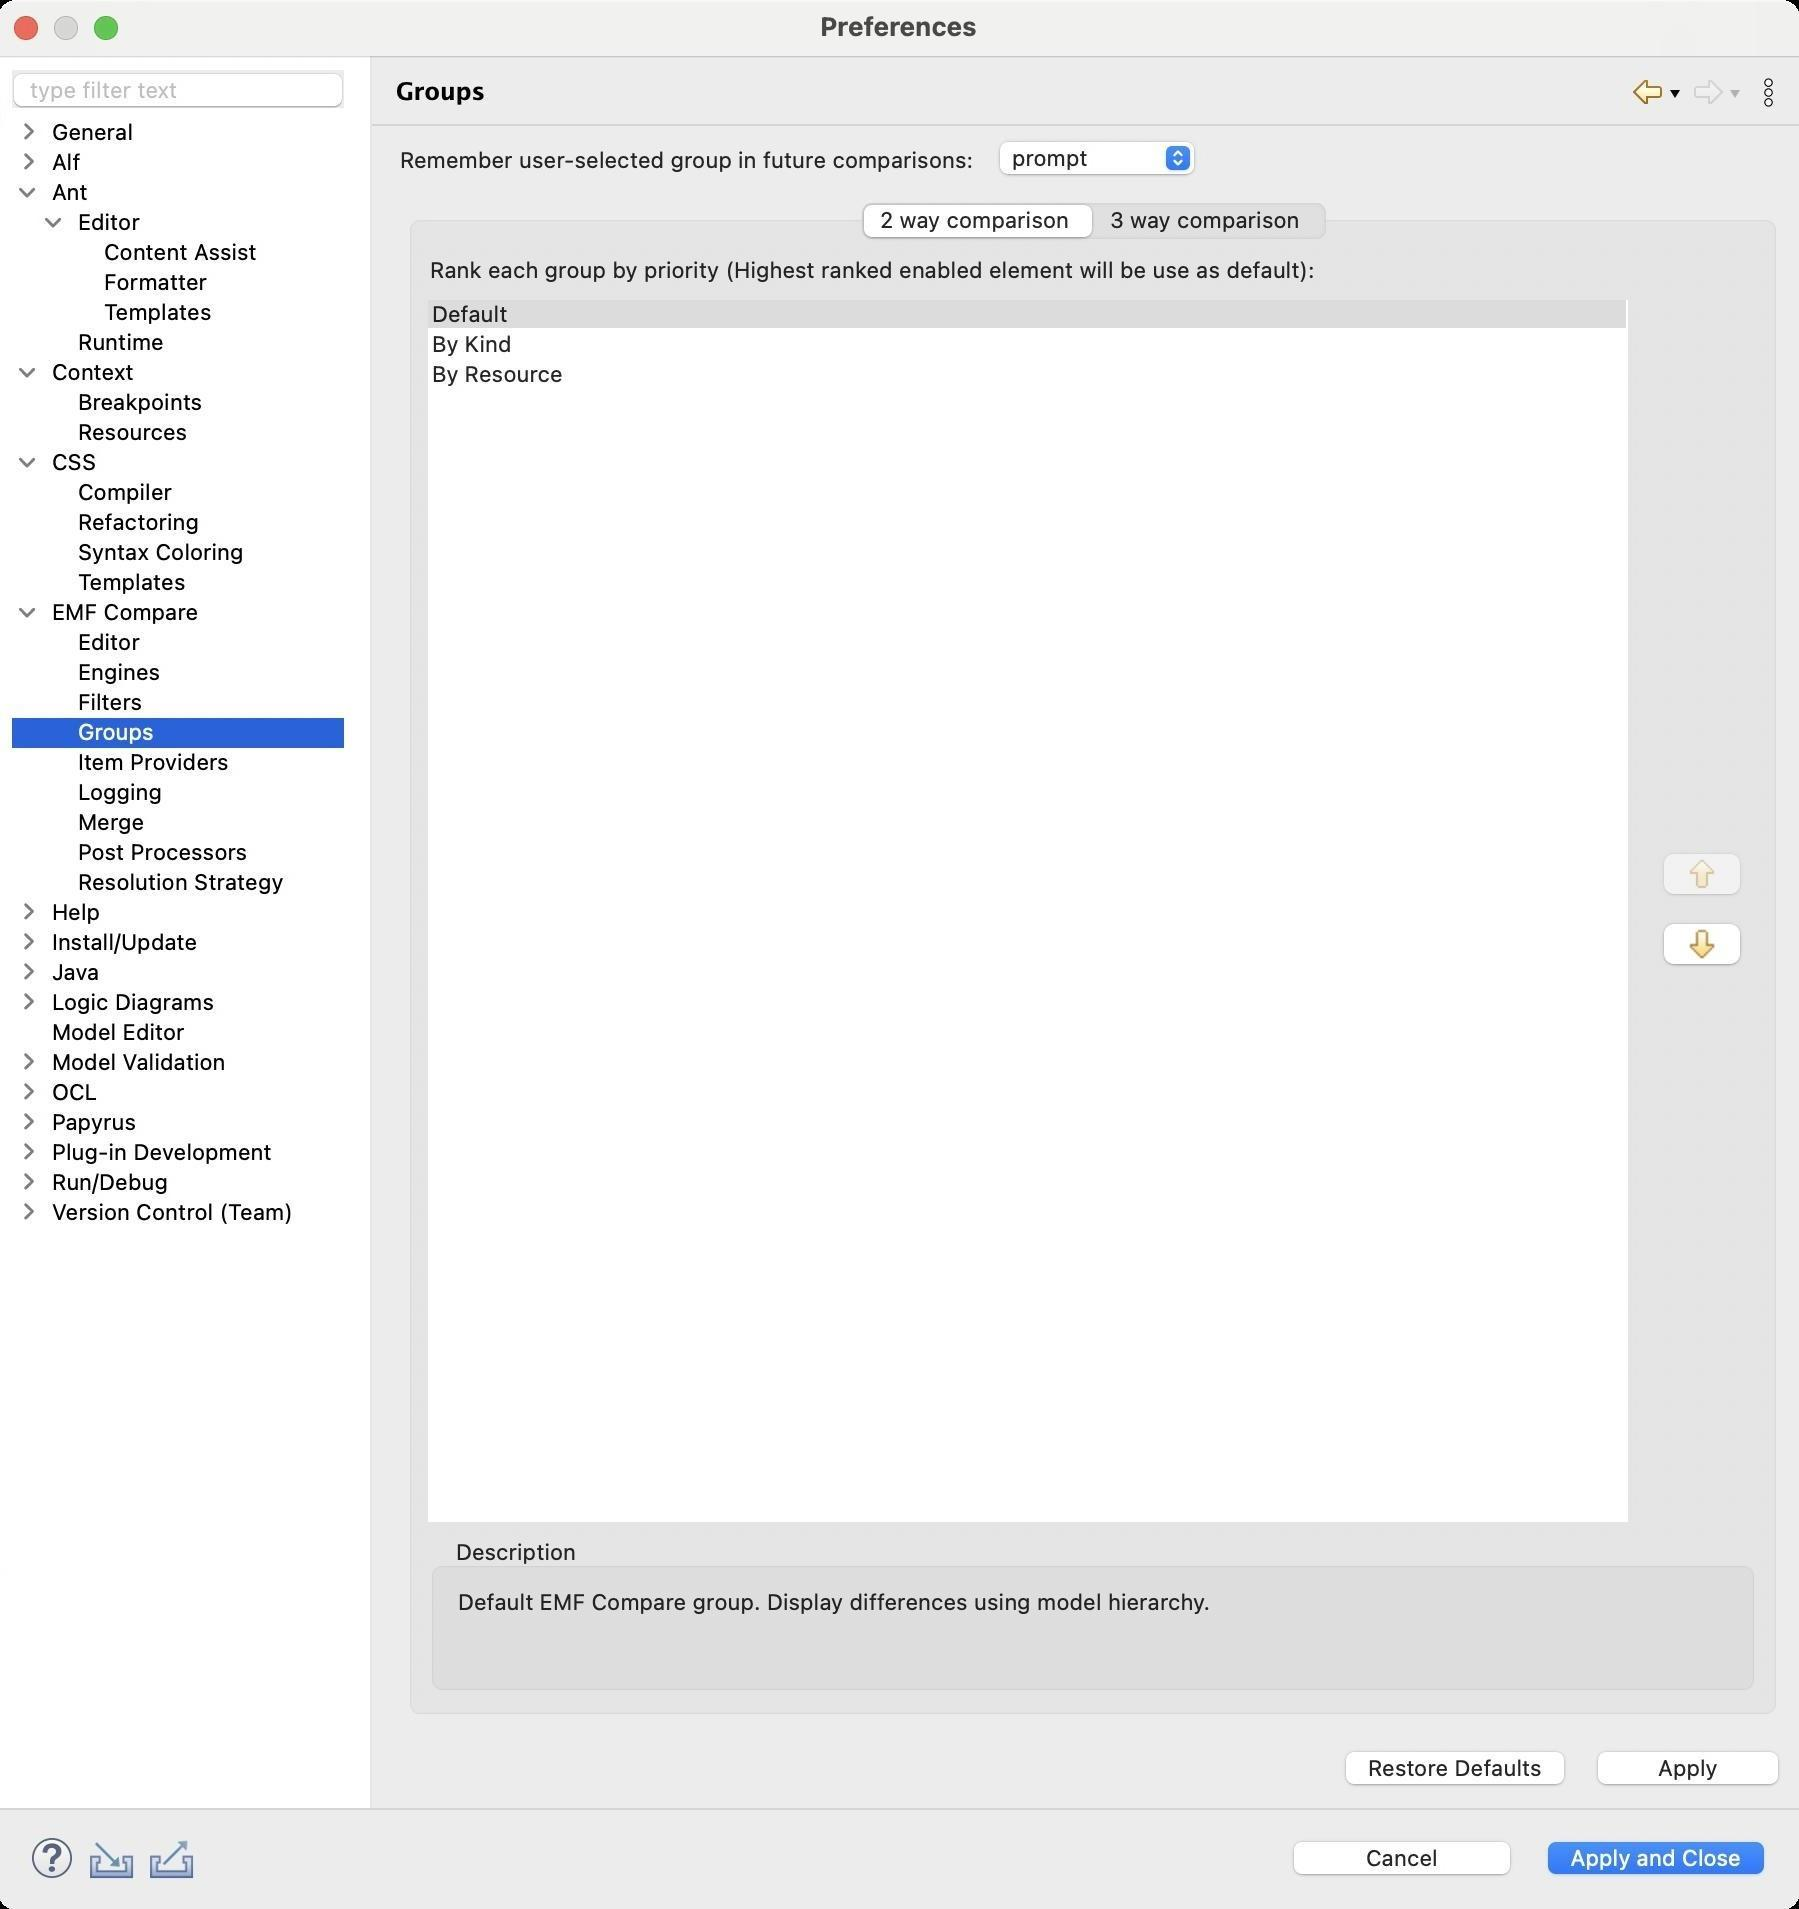
Accessibility tree:
{"name": "Preferences", "role": "AXWindow", "description": null, "role_description": "standard window", "value": null, "position": "480.00;95.00", "size": "901;955", "children": [{"name": "Apply_and_Close", "role": "AXButton", "description": null, "role_description": "button", "value": null, "position": "769.00;917.00", "size": "120;27", "children": []}, {"name": "Cancel", "role": "AXButton", "description": null, "role_description": "button", "value": null, "position": "642.00;917.00", "size": "120;27", "children": []}, {"name": null, "role": "AXToolbar", "description": null, "role_description": "toolbar", "value": null, "position": "12.00;915.00", "size": "90;30", "children": [{"name": "Help", "role": "AXCheckBox", "description": null, "role_description": "checkbox", "value": 0, "position": "12.00;915.00", "size": "30;30", "children": []}, {"name": "Import", "role": "AXButton", "description": null, "role_description": "button", "value": null, "position": "42.00;915.00", "size": "30;30", "children": []}, {"name": "Export", "role": "AXButton", "description": null, "role_description": "button", "value": null, "position": "72.00;915.00", "size": "30;30", "children": []}]}, {"name": null, "role": "AXScrollArea", "description": null, "role_description": "scroll area", "value": null, "position": "199.00;69.00", "size": "697;830", "children": [{"name": "Apply", "role": "AXButton", "description": null, "role_description": "button", "value": null, "position": "794.00;872.00", "size": "102;27", "children": []}, {"name": "Restore_Defaults", "role": "AXButton", "description": null, "role_description": "button", "value": null, "position": "668.00;872.00", "size": "121;27", "children": []}, {"name": null, "role": "AXTabGroup", "description": null, "role_description": "tab group", "value": "{\n    \"name\": \"2_way_comparison\",\n    \"role\": \"AXRadioButton\",\n    \"description\": null,\n    \"role_description\": \"tab\",\n    \"value\": 1,\n    \"position\": \"433.00;101.00\",\n    \"size\": \"115;20\",\n    \"children\": []\n}", "position": "199.00;98.00", "size": "697;769", "children": [{"name": "2_way_comparison", "role": "AXRadioButton", "description": null, "role_description": "tab", "value": 1, "position": "433.00;101.00", "size": "115;20", "children": []}, {"name": "3_way_comparison", "role": "AXRadioButton", "description": null, "role_description": "tab", "value": 0, "position": "548.00;101.00", "size": "115;20", "children": []}, {"name": null, "role": "AXGroup", "description": null, "role_description": "group", "value": null, "position": "214.00;769.00", "size": "667;80", "children": [{"name": null, "role": "AXStaticText", "description": null, "role_description": "text", "value": "Default EMF Compare group. Display differences using model hierarchy.", "position": "228.00;794.00", "size": "639;40", "children": []}, {"name": null, "role": "AXStaticText", "description": null, "role_description": "text", "value": "Description", "position": "225.00;769.00", "size": "68;14", "children": []}]}, {"name": "", "role": "AXButton", "description": null, "role_description": "button", "value": null, "position": "826.00;457.00", "size": "52;32", "children": []}, {"name": "", "role": "AXButton", "description": null, "role_description": "button", "value": null, "position": "826.00;422.00", "size": "52;32", "children": []}, {"name": null, "role": "AXScrollArea", "description": null, "role_description": "scroll area", "value": null, "position": "214.00;149.00", "size": "602;613", "children": [{"name": null, "role": "AXTable", "description": null, "role_description": "table", "value": null, "position": "215.00;150.00", "size": "600;611", "children": [{"name": null, "role": "AXRow", "description": null, "role_description": "table row", "value": null, "position": "215.00;150.00", "size": "600;15", "children": [{"name": null, "role": "AXTextField", "description": null, "role_description": "text field", "value": "Default", "position": "215.00;150.00", "size": "599;14", "children": []}]}, {"name": null, "role": "AXRow", "description": null, "role_description": "table row", "value": null, "position": "215.00;165.00", "size": "600;15", "children": [{"name": null, "role": "AXTextField", "description": null, "role_description": "text field", "value": "By Kind", "position": "215.00;165.00", "size": "599;14", "children": []}]}, {"name": null, "role": "AXRow", "description": null, "role_description": "table row", "value": null, "position": "215.00;180.00", "size": "600;15", "children": [{"name": null, "role": "AXTextField", "description": null, "role_description": "text field", "value": "By Resource", "position": "215.00;180.00", "size": "599;14", "children": []}]}, {"name": null, "role": "AXColumn", "description": null, "role_description": "column", "value": null, "position": "215.00;150.00", "size": "600;611", "children": []}]}]}, {"name": null, "role": "AXStaticText", "description": null, "role_description": "text", "value": "Rank each group by priority (Highest ranked enabled element will be use as default):", "position": "214.00;128.00", "size": "667;14", "children": []}]}, {"name": null, "role": "AXPopUpButton", "description": null, "role_description": "pop up button", "value": "prompt", "position": "497.00;69.00", "size": "105;22", "children": []}, {"name": null, "role": "AXStaticText", "description": null, "role_description": "text", "value": "Remember user-selected group in future comparisons:", "position": "199.00;73.00", "size": "291;14", "children": []}]}, {"name": null, "role": "AXToolbar", "description": "", "role_description": "toolbar", "value": null, "position": "814.00;35.00", "size": "82;22", "children": [{"name": "Back_to_Filters", "role": "AXMenuButton", "description": null, "role_description": "menu button", "value": null, "position": "814.00;35.00", "size": "22;22", "children": []}, {"name": "Forward", "role": "AXMenuButton", "description": null, "role_description": "menu button", "value": null, "position": "844.00;35.00", "size": "22;22", "children": []}, {"name": "Additional_Dialog_Actions", "role": "AXButton", "description": null, "role_description": "button", "value": null, "position": "874.00;35.00", "size": "22;22", "children": []}]}, {"name": null, "role": "AXStaticText", "description": "", "role_description": "text", "value": "Groups", "position": "196.00;35.00", "size": "611;21", "children": []}, {"name": null, "role": "AXSplitter", "description": null, "role_description": "splitter", "value": 180, "position": "180.00;28.00", "size": "5;876", "children": []}, {"name": null, "role": "AXScrollArea", "description": null, "role_description": "scroll area", "value": null, "position": "7.00;59.00", "size": "166;845", "children": [{"name": null, "role": "AXOutline", "description": null, "role_description": "outline", "value": null, "position": "7.00;59.00", "size": "166;845", "children": [{"name": null, "role": "AXRow", "description": null, "role_description": "outline row", "value": null, "position": "7.00;59.00", "size": "166;15", "children": [{"name": null, "role": "AXGroup", "description": null, "role_description": "group", "value": null, "position": "7.00;59.00", "size": "141;15", "children": [{"name": null, "role": "AXDisclosureTriangle", "description": null, "role_description": "disclosure triangle", "value": 0, "position": "9.00;59.00", "size": "12;14", "children": []}, {"name": null, "role": "AXStaticText", "description": null, "role_description": "text", "value": "General", "position": "25.00;59.00", "size": "122;14", "children": []}]}]}, {"name": null, "role": "AXRow", "description": null, "role_description": "outline row", "value": null, "position": "7.00;74.00", "size": "166;15", "children": [{"name": null, "role": "AXGroup", "description": null, "role_description": "group", "value": null, "position": "7.00;74.00", "size": "141;15", "children": [{"name": null, "role": "AXDisclosureTriangle", "description": null, "role_description": "disclosure triangle", "value": 0, "position": "9.00;74.00", "size": "12;14", "children": []}, {"name": null, "role": "AXStaticText", "description": null, "role_description": "text", "value": "Alf", "position": "25.00;74.00", "size": "122;14", "children": []}]}]}, {"name": null, "role": "AXRow", "description": null, "role_description": "outline row", "value": null, "position": "7.00;89.00", "size": "166;15", "children": [{"name": null, "role": "AXGroup", "description": null, "role_description": "group", "value": null, "position": "7.00;89.00", "size": "141;15", "children": [{"name": null, "role": "AXDisclosureTriangle", "description": null, "role_description": "disclosure triangle", "value": 1, "position": "9.00;89.00", "size": "12;14", "children": []}, {"name": null, "role": "AXStaticText", "description": null, "role_description": "text", "value": "Ant", "position": "25.00;89.00", "size": "122;14", "children": []}]}]}, {"name": null, "role": "AXRow", "description": null, "role_description": "outline row", "value": null, "position": "7.00;104.00", "size": "166;15", "children": [{"name": null, "role": "AXGroup", "description": null, "role_description": "group", "value": null, "position": "7.00;104.00", "size": "141;15", "children": [{"name": null, "role": "AXDisclosureTriangle", "description": null, "role_description": "disclosure triangle", "value": 1, "position": "22.00;104.00", "size": "12;14", "children": []}, {"name": null, "role": "AXStaticText", "description": null, "role_description": "text", "value": "Editor", "position": "38.00;104.00", "size": "109;14", "children": []}]}]}, {"name": null, "role": "AXRow", "description": null, "role_description": "outline row", "value": null, "position": "7.00;119.00", "size": "166;15", "children": [{"name": null, "role": "AXStaticText", "description": null, "role_description": "text", "value": "Content Assist", "position": "51.00;119.00", "size": "96;14", "children": []}]}, {"name": null, "role": "AXRow", "description": null, "role_description": "outline row", "value": null, "position": "7.00;134.00", "size": "166;15", "children": [{"name": null, "role": "AXStaticText", "description": null, "role_description": "text", "value": "Formatter", "position": "51.00;134.00", "size": "96;14", "children": []}]}, {"name": null, "role": "AXRow", "description": null, "role_description": "outline row", "value": null, "position": "7.00;149.00", "size": "166;15", "children": [{"name": null, "role": "AXStaticText", "description": null, "role_description": "text", "value": "Templates", "position": "51.00;149.00", "size": "96;14", "children": []}]}, {"name": null, "role": "AXRow", "description": null, "role_description": "outline row", "value": null, "position": "7.00;164.00", "size": "166;15", "children": [{"name": null, "role": "AXStaticText", "description": null, "role_description": "text", "value": "Runtime", "position": "38.00;164.00", "size": "109;14", "children": []}]}, {"name": null, "role": "AXRow", "description": null, "role_description": "outline row", "value": null, "position": "7.00;179.00", "size": "166;15", "children": [{"name": null, "role": "AXGroup", "description": null, "role_description": "group", "value": null, "position": "7.00;179.00", "size": "141;15", "children": [{"name": null, "role": "AXDisclosureTriangle", "description": null, "role_description": "disclosure triangle", "value": 1, "position": "9.00;179.00", "size": "12;14", "children": []}, {"name": null, "role": "AXStaticText", "description": null, "role_description": "text", "value": "Context", "position": "25.00;179.00", "size": "122;14", "children": []}]}]}, {"name": null, "role": "AXRow", "description": null, "role_description": "outline row", "value": null, "position": "7.00;194.00", "size": "166;15", "children": [{"name": null, "role": "AXStaticText", "description": null, "role_description": "text", "value": "Breakpoints", "position": "38.00;194.00", "size": "109;14", "children": []}]}, {"name": null, "role": "AXRow", "description": null, "role_description": "outline row", "value": null, "position": "7.00;209.00", "size": "166;15", "children": [{"name": null, "role": "AXStaticText", "description": null, "role_description": "text", "value": "Resources", "position": "38.00;209.00", "size": "109;14", "children": []}]}, {"name": null, "role": "AXRow", "description": null, "role_description": "outline row", "value": null, "position": "7.00;224.00", "size": "166;15", "children": [{"name": null, "role": "AXGroup", "description": null, "role_description": "group", "value": null, "position": "7.00;224.00", "size": "141;15", "children": [{"name": null, "role": "AXDisclosureTriangle", "description": null, "role_description": "disclosure triangle", "value": 1, "position": "9.00;224.00", "size": "12;14", "children": []}, {"name": null, "role": "AXStaticText", "description": null, "role_description": "text", "value": "CSS", "position": "25.00;224.00", "size": "122;14", "children": []}]}]}, {"name": null, "role": "AXRow", "description": null, "role_description": "outline row", "value": null, "position": "7.00;239.00", "size": "166;15", "children": [{"name": null, "role": "AXStaticText", "description": null, "role_description": "text", "value": "Compiler", "position": "38.00;239.00", "size": "109;14", "children": []}]}, {"name": null, "role": "AXRow", "description": null, "role_description": "outline row", "value": null, "position": "7.00;254.00", "size": "166;15", "children": [{"name": null, "role": "AXStaticText", "description": null, "role_description": "text", "value": "Refactoring", "position": "38.00;254.00", "size": "109;14", "children": []}]}, {"name": null, "role": "AXRow", "description": null, "role_description": "outline row", "value": null, "position": "7.00;269.00", "size": "166;15", "children": [{"name": null, "role": "AXStaticText", "description": null, "role_description": "text", "value": "Syntax Coloring", "position": "38.00;269.00", "size": "109;14", "children": []}]}, {"name": null, "role": "AXRow", "description": null, "role_description": "outline row", "value": null, "position": "7.00;284.00", "size": "166;15", "children": [{"name": null, "role": "AXStaticText", "description": null, "role_description": "text", "value": "Templates", "position": "38.00;284.00", "size": "109;14", "children": []}]}, {"name": null, "role": "AXRow", "description": null, "role_description": "outline row", "value": null, "position": "7.00;299.00", "size": "166;15", "children": [{"name": null, "role": "AXGroup", "description": null, "role_description": "group", "value": null, "position": "7.00;299.00", "size": "141;15", "children": [{"name": null, "role": "AXDisclosureTriangle", "description": null, "role_description": "disclosure triangle", "value": 1, "position": "9.00;299.00", "size": "12;14", "children": []}, {"name": null, "role": "AXStaticText", "description": null, "role_description": "text", "value": "EMF Compare", "position": "25.00;299.00", "size": "122;14", "children": []}]}]}, {"name": null, "role": "AXRow", "description": null, "role_description": "outline row", "value": null, "position": "7.00;314.00", "size": "166;15", "children": [{"name": null, "role": "AXStaticText", "description": null, "role_description": "text", "value": "Editor", "position": "38.00;314.00", "size": "109;14", "children": []}]}, {"name": null, "role": "AXRow", "description": null, "role_description": "outline row", "value": null, "position": "7.00;329.00", "size": "166;15", "children": [{"name": null, "role": "AXStaticText", "description": null, "role_description": "text", "value": "Engines", "position": "38.00;329.00", "size": "109;14", "children": []}]}, {"name": null, "role": "AXRow", "description": null, "role_description": "outline row", "value": null, "position": "7.00;344.00", "size": "166;15", "children": [{"name": null, "role": "AXStaticText", "description": null, "role_description": "text", "value": "Filters", "position": "38.00;344.00", "size": "109;14", "children": []}]}, {"name": null, "role": "AXRow", "description": null, "role_description": "outline row", "value": null, "position": "7.00;359.00", "size": "166;15", "children": [{"name": null, "role": "AXStaticText", "description": null, "role_description": "text", "value": "Groups", "position": "38.00;359.00", "size": "109;14", "children": []}]}, {"name": null, "role": "AXRow", "description": null, "role_description": "outline row", "value": null, "position": "7.00;374.00", "size": "166;15", "children": [{"name": null, "role": "AXStaticText", "description": null, "role_description": "text", "value": "Item Providers", "position": "38.00;374.00", "size": "109;14", "children": []}]}, {"name": null, "role": "AXRow", "description": null, "role_description": "outline row", "value": null, "position": "7.00;389.00", "size": "166;15", "children": [{"name": null, "role": "AXStaticText", "description": null, "role_description": "text", "value": "Logging", "position": "38.00;389.00", "size": "109;14", "children": []}]}, {"name": null, "role": "AXRow", "description": null, "role_description": "outline row", "value": null, "position": "7.00;404.00", "size": "166;15", "children": [{"name": null, "role": "AXStaticText", "description": null, "role_description": "text", "value": "Merge", "position": "38.00;404.00", "size": "109;14", "children": []}]}, {"name": null, "role": "AXRow", "description": null, "role_description": "outline row", "value": null, "position": "7.00;419.00", "size": "166;15", "children": [{"name": null, "role": "AXStaticText", "description": null, "role_description": "text", "value": "Post Processors", "position": "38.00;419.00", "size": "109;14", "children": []}]}, {"name": null, "role": "AXRow", "description": null, "role_description": "outline row", "value": null, "position": "7.00;434.00", "size": "166;15", "children": [{"name": null, "role": "AXStaticText", "description": null, "role_description": "text", "value": "Resolution Strategy", "position": "38.00;434.00", "size": "109;14", "children": []}]}, {"name": null, "role": "AXRow", "description": null, "role_description": "outline row", "value": null, "position": "7.00;449.00", "size": "166;15", "children": [{"name": null, "role": "AXGroup", "description": null, "role_description": "group", "value": null, "position": "7.00;449.00", "size": "141;15", "children": [{"name": null, "role": "AXDisclosureTriangle", "description": null, "role_description": "disclosure triangle", "value": 0, "position": "9.00;449.00", "size": "12;14", "children": []}, {"name": null, "role": "AXStaticText", "description": null, "role_description": "text", "value": "Help", "position": "25.00;449.00", "size": "122;14", "children": []}]}]}, {"name": null, "role": "AXRow", "description": null, "role_description": "outline row", "value": null, "position": "7.00;464.00", "size": "166;15", "children": [{"name": null, "role": "AXGroup", "description": null, "role_description": "group", "value": null, "position": "7.00;464.00", "size": "141;15", "children": [{"name": null, "role": "AXDisclosureTriangle", "description": null, "role_description": "disclosure triangle", "value": 0, "position": "9.00;464.00", "size": "12;14", "children": []}, {"name": null, "role": "AXStaticText", "description": null, "role_description": "text", "value": "Install/Update", "position": "25.00;464.00", "size": "122;14", "children": []}]}]}, {"name": null, "role": "AXRow", "description": null, "role_description": "outline row", "value": null, "position": "7.00;479.00", "size": "166;15", "children": [{"name": null, "role": "AXGroup", "description": null, "role_description": "group", "value": null, "position": "7.00;479.00", "size": "141;15", "children": [{"name": null, "role": "AXDisclosureTriangle", "description": null, "role_description": "disclosure triangle", "value": 0, "position": "9.00;479.00", "size": "12;14", "children": []}, {"name": null, "role": "AXStaticText", "description": null, "role_description": "text", "value": "Java", "position": "25.00;479.00", "size": "122;14", "children": []}]}]}, {"name": null, "role": "AXRow", "description": null, "role_description": "outline row", "value": null, "position": "7.00;494.00", "size": "166;15", "children": [{"name": null, "role": "AXGroup", "description": null, "role_description": "group", "value": null, "position": "7.00;494.00", "size": "141;15", "children": [{"name": null, "role": "AXDisclosureTriangle", "description": null, "role_description": "disclosure triangle", "value": 0, "position": "9.00;494.00", "size": "12;14", "children": []}, {"name": null, "role": "AXStaticText", "description": null, "role_description": "text", "value": "Logic Diagrams", "position": "25.00;494.00", "size": "122;14", "children": []}]}]}, {"name": null, "role": "AXRow", "description": null, "role_description": "outline row", "value": null, "position": "7.00;509.00", "size": "166;15", "children": [{"name": null, "role": "AXStaticText", "description": null, "role_description": "text", "value": "Model Editor", "position": "25.00;509.00", "size": "122;14", "children": []}]}, {"name": null, "role": "AXRow", "description": null, "role_description": "outline row", "value": null, "position": "7.00;524.00", "size": "166;15", "children": [{"name": null, "role": "AXGroup", "description": null, "role_description": "group", "value": null, "position": "7.00;524.00", "size": "141;15", "children": [{"name": null, "role": "AXDisclosureTriangle", "description": null, "role_description": "disclosure triangle", "value": 0, "position": "9.00;524.00", "size": "12;14", "children": []}, {"name": null, "role": "AXStaticText", "description": null, "role_description": "text", "value": "Model Validation", "position": "25.00;524.00", "size": "122;14", "children": []}]}]}, {"name": null, "role": "AXRow", "description": null, "role_description": "outline row", "value": null, "position": "7.00;539.00", "size": "166;15", "children": [{"name": null, "role": "AXGroup", "description": null, "role_description": "group", "value": null, "position": "7.00;539.00", "size": "141;15", "children": [{"name": null, "role": "AXDisclosureTriangle", "description": null, "role_description": "disclosure triangle", "value": 0, "position": "9.00;539.00", "size": "12;14", "children": []}, {"name": null, "role": "AXStaticText", "description": null, "role_description": "text", "value": "OCL", "position": "25.00;539.00", "size": "122;14", "children": []}]}]}, {"name": null, "role": "AXRow", "description": null, "role_description": "outline row", "value": null, "position": "7.00;554.00", "size": "166;15", "children": [{"name": null, "role": "AXGroup", "description": null, "role_description": "group", "value": null, "position": "7.00;554.00", "size": "141;15", "children": [{"name": null, "role": "AXDisclosureTriangle", "description": null, "role_description": "disclosure triangle", "value": 0, "position": "9.00;554.00", "size": "12;14", "children": []}, {"name": null, "role": "AXStaticText", "description": null, "role_description": "text", "value": "Papyrus", "position": "25.00;554.00", "size": "122;14", "children": []}]}]}, {"name": null, "role": "AXRow", "description": null, "role_description": "outline row", "value": null, "position": "7.00;569.00", "size": "166;15", "children": [{"name": null, "role": "AXGroup", "description": null, "role_description": "group", "value": null, "position": "7.00;569.00", "size": "141;15", "children": [{"name": null, "role": "AXDisclosureTriangle", "description": null, "role_description": "disclosure triangle", "value": 0, "position": "9.00;569.00", "size": "12;14", "children": []}, {"name": null, "role": "AXStaticText", "description": null, "role_description": "text", "value": "Plug-in Development", "position": "25.00;569.00", "size": "122;14", "children": []}]}]}, {"name": null, "role": "AXRow", "description": null, "role_description": "outline row", "value": null, "position": "7.00;584.00", "size": "166;15", "children": [{"name": null, "role": "AXGroup", "description": null, "role_description": "group", "value": null, "position": "7.00;584.00", "size": "141;15", "children": [{"name": null, "role": "AXDisclosureTriangle", "description": null, "role_description": "disclosure triangle", "value": 0, "position": "9.00;584.00", "size": "12;14", "children": []}, {"name": null, "role": "AXStaticText", "description": null, "role_description": "text", "value": "Run/Debug", "position": "25.00;584.00", "size": "122;14", "children": []}]}]}, {"name": null, "role": "AXRow", "description": null, "role_description": "outline row", "value": null, "position": "7.00;599.00", "size": "166;15", "children": [{"name": null, "role": "AXGroup", "description": null, "role_description": "group", "value": null, "position": "7.00;599.00", "size": "141;15", "children": [{"name": null, "role": "AXDisclosureTriangle", "description": null, "role_description": "disclosure triangle", "value": 0, "position": "9.00;599.00", "size": "12;14", "children": []}, {"name": null, "role": "AXStaticText", "description": null, "role_description": "text", "value": "Version Control (Team)", "position": "25.00;599.00", "size": "122;14", "children": []}]}]}, {"name": null, "role": "AXColumn", "description": null, "role_description": "column", "value": null, "position": "7.00;59.00", "size": "141;845", "children": []}]}]}, {"name": "type_filter_text", "role": "AXTextField", "description": null, "role_description": "search text field", "value": "", "position": "7.00;35.00", "size": "166;19", "children": []}, {"name": null, "role": "AXButton", "description": null, "role_description": "close button", "value": null, "position": "7.00;6.00", "size": "14;16", "children": []}, {"name": null, "role": "AXButton", "description": null, "role_description": "zoom button", "value": null, "position": "47.00;6.00", "size": "14;16", "children": [{"name": null, "role": "AXGroup", "description": null, "role_description": "group", "value": null, "position": "47.00;6.00", "size": "14;16", "children": [{"name": null, "role": "AXGroup", "description": null, "role_description": "group", "value": null, "position": "47.00;6.00", "size": "14;16", "children": []}]}]}, {"name": null, "role": "AXButton", "description": null, "role_description": "minimize button", "value": null, "position": "27.00;6.00", "size": "14;16", "children": []}, {"name": null, "role": "AXStaticText", "description": null, "role_description": "text", "value": "Preferences", "position": "409.00;5.00", "size": "83;16", "children": []}]}